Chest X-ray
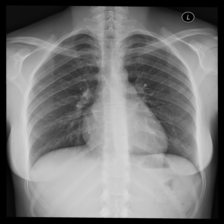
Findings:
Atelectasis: negative
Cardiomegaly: negative
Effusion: negative
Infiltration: negative
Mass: negative
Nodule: negative
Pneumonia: negative
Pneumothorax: negative
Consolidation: negative
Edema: negative
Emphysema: negative
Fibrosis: negative
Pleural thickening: negative
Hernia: negative